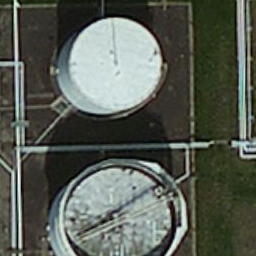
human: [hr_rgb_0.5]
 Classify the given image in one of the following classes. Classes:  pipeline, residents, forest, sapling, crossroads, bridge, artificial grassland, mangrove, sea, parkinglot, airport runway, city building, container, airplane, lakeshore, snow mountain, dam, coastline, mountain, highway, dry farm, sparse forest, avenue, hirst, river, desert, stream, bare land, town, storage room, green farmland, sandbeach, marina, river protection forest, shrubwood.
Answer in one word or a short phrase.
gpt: storage room